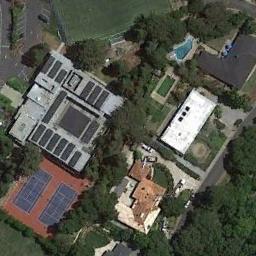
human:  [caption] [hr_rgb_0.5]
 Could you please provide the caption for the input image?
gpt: Tennis court surrounded by trees with buildings and parking lot next to it .

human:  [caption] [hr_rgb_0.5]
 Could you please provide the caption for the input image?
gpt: There are four tennis courts on the vacant lot .

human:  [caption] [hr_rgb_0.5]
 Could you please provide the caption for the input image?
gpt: Many buildings are beside the tennis courts .

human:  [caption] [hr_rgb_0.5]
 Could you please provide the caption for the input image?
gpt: The tennis court is next to some buildings and trees .

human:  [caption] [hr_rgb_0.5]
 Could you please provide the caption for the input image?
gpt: There are some green trees and buildings beside the tennis court .